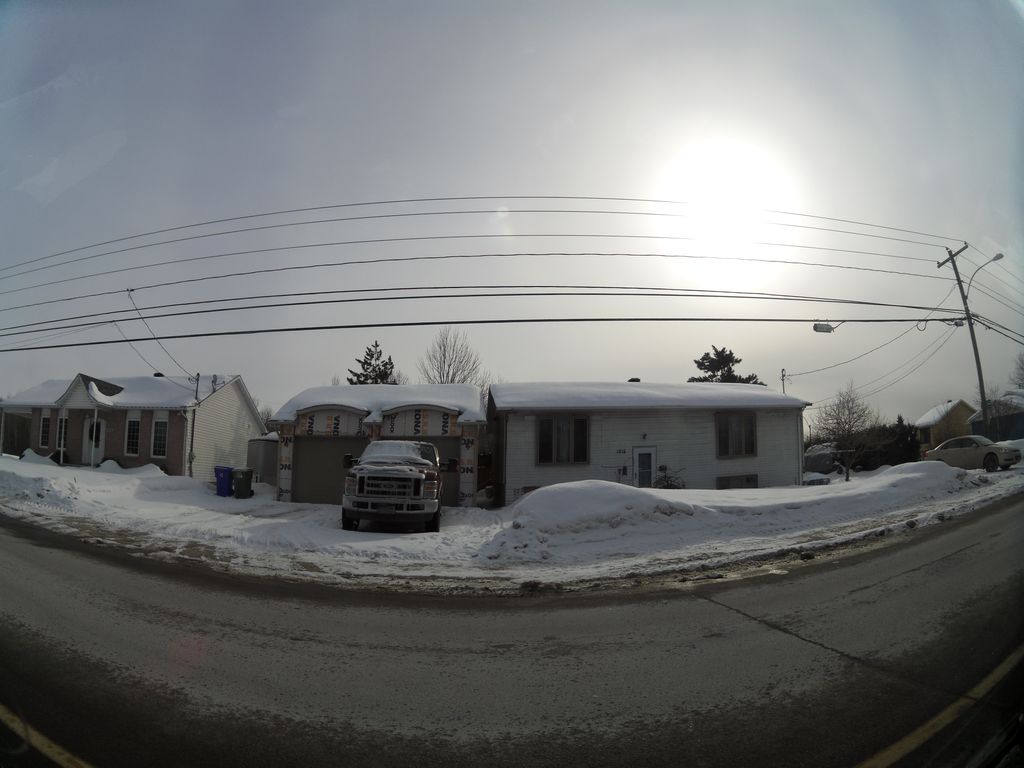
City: ottawa-gatineau